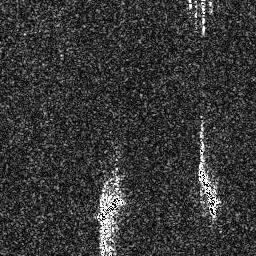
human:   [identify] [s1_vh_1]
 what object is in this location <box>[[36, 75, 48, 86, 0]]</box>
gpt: <ref>1 medium ship at the bottom</ref>